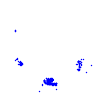
Particle: electron